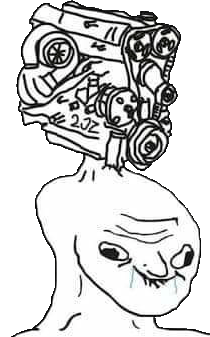
Label: 5_Brainlet